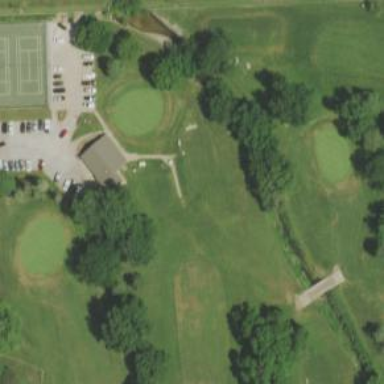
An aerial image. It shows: Service road used as golf cart path.